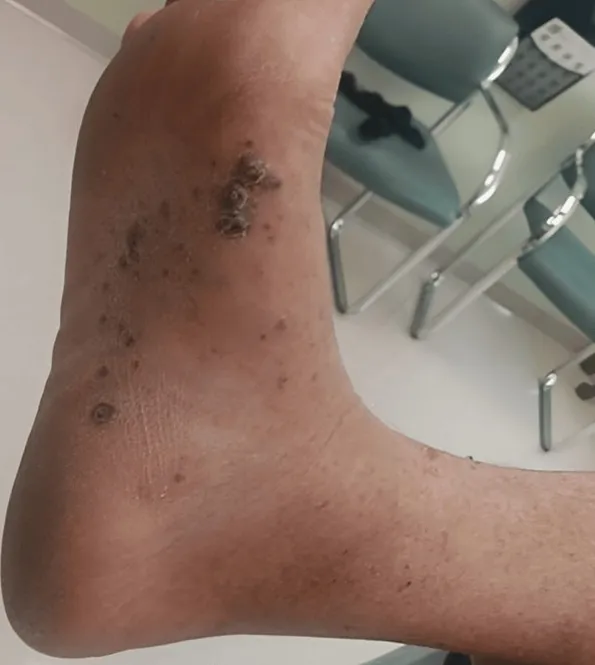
Violaceous papulonodular lesions on the right medial plantar surface.
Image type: medical_photograph (skin_photograph)